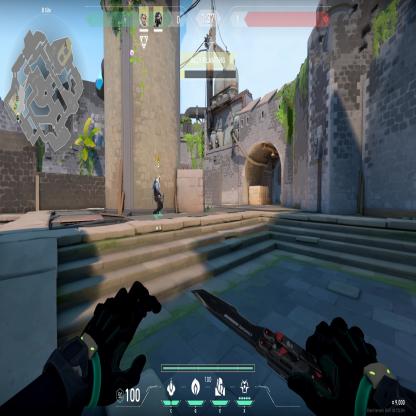
Label: teammate